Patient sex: M
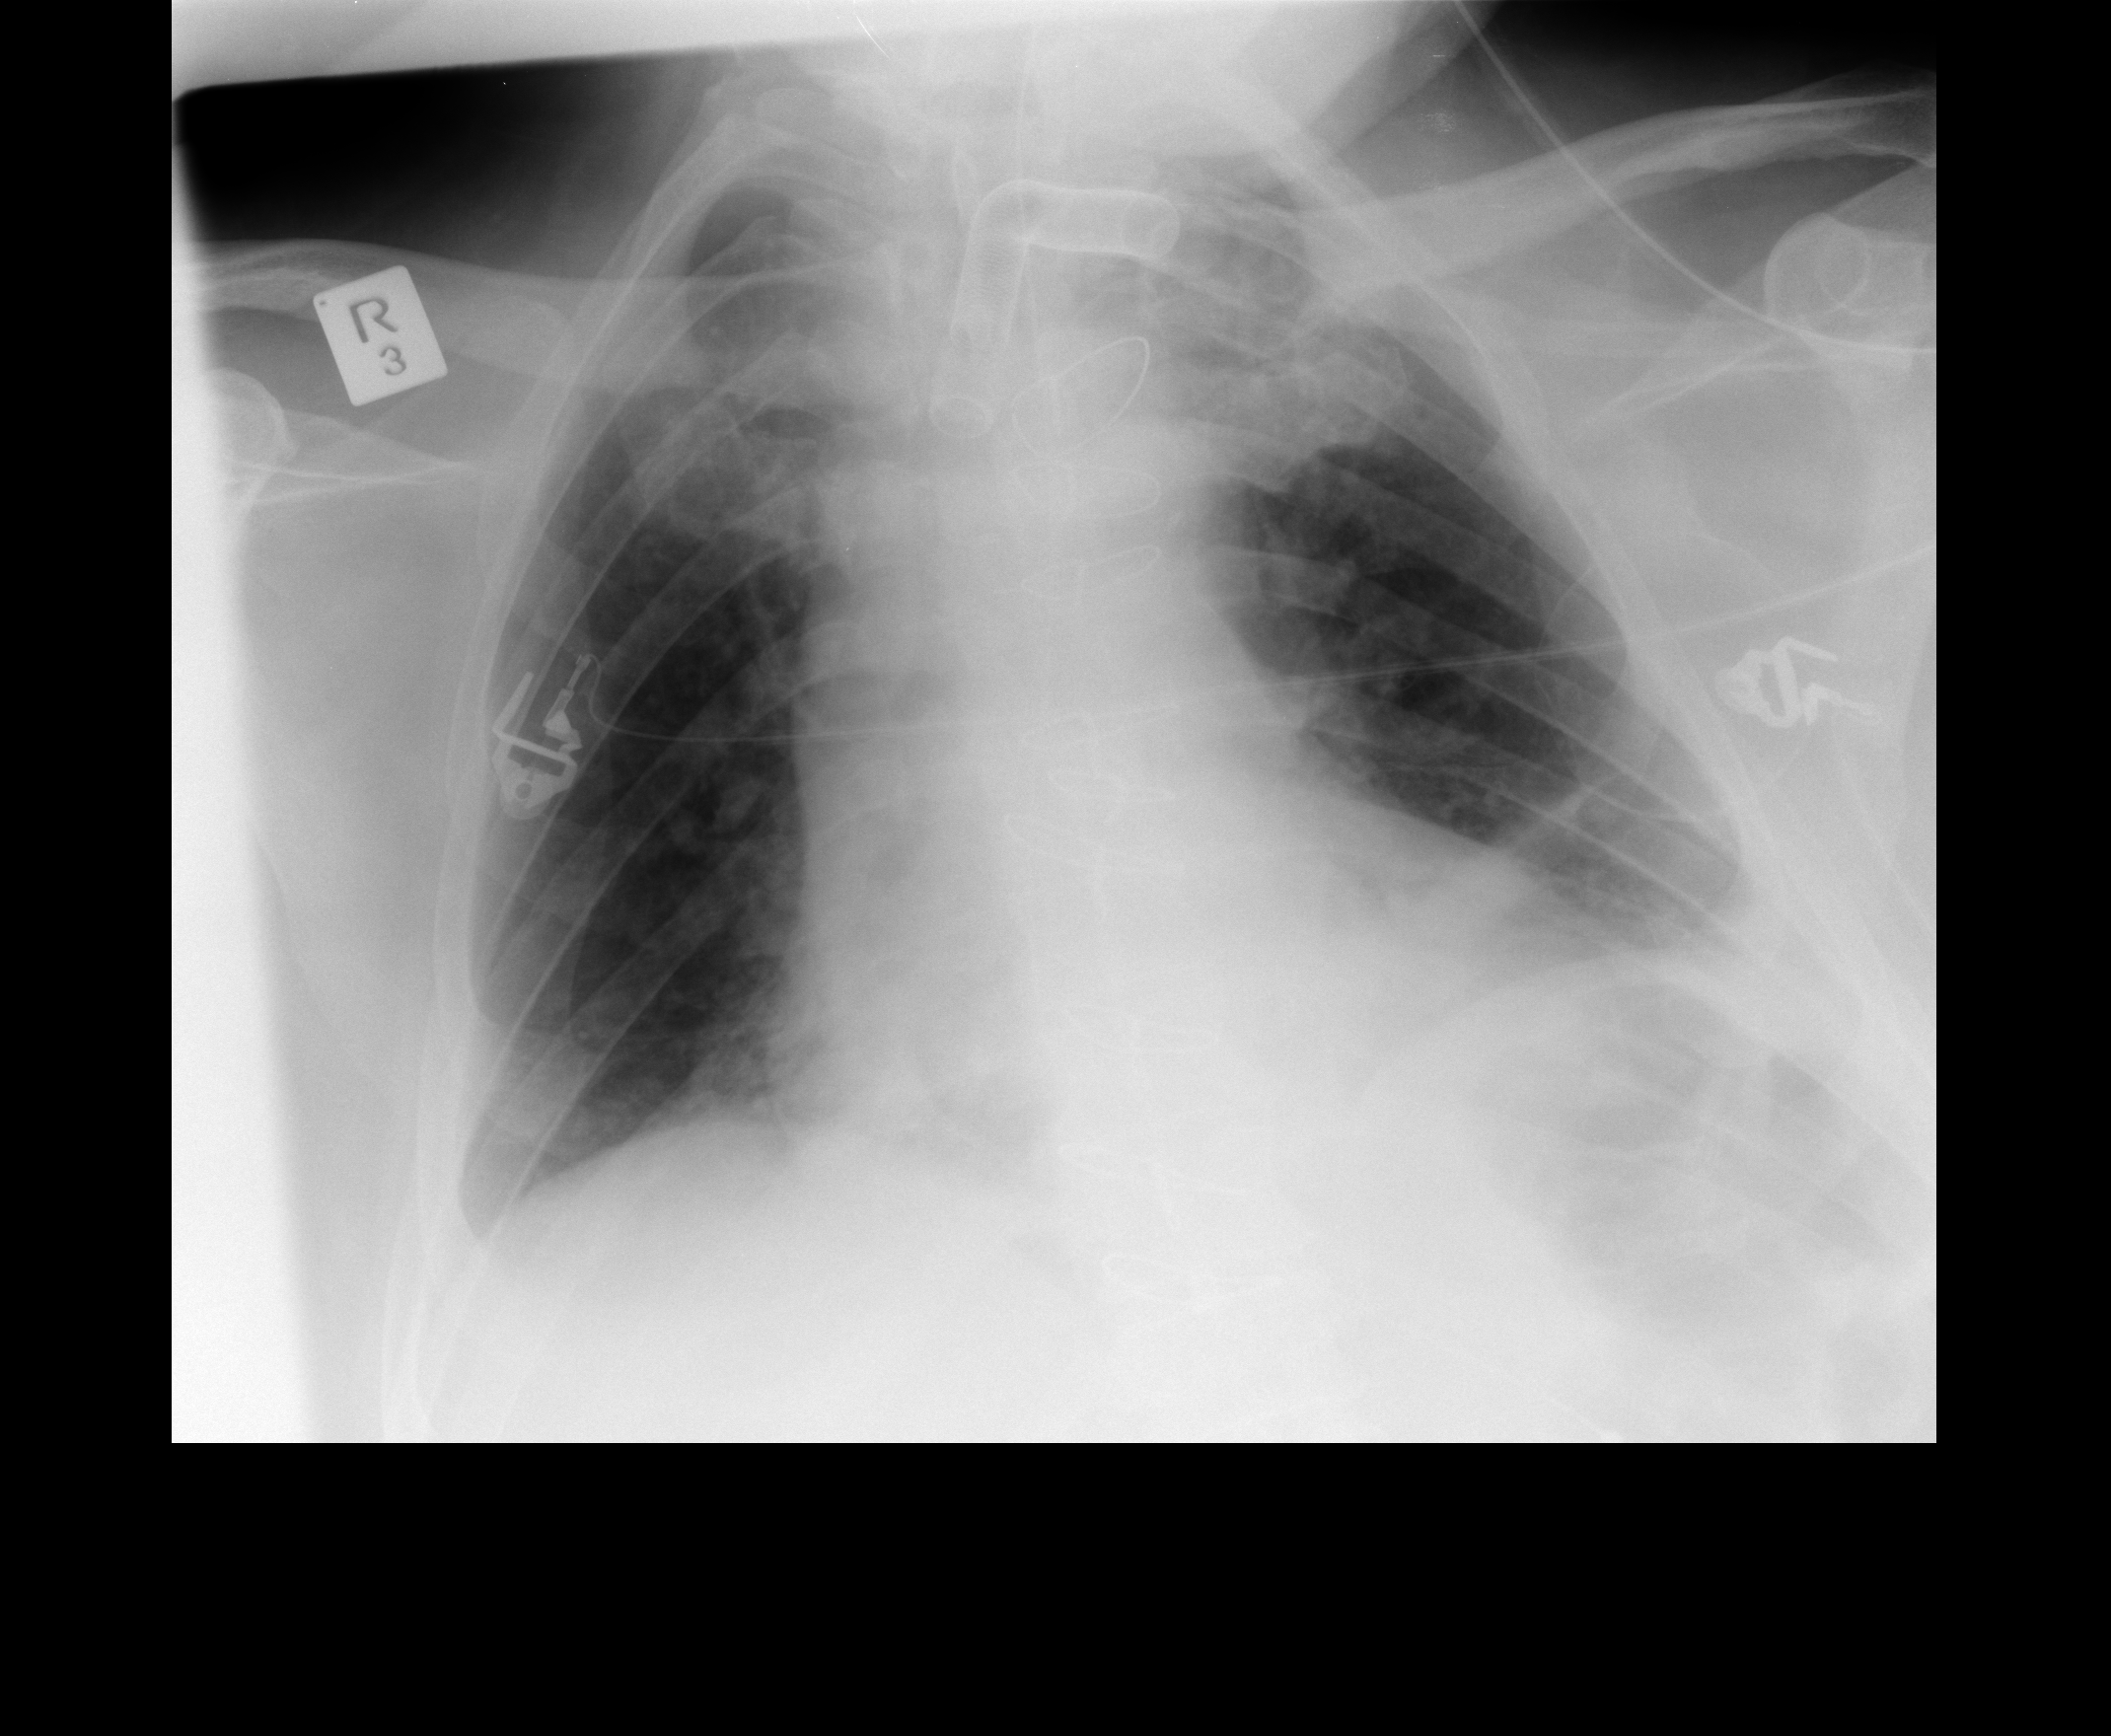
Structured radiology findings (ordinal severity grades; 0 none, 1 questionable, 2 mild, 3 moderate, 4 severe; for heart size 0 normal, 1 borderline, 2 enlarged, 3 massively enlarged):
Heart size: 1
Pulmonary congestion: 0
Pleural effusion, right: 0
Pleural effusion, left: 1
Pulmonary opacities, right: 0
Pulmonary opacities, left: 1
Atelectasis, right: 2
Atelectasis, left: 2